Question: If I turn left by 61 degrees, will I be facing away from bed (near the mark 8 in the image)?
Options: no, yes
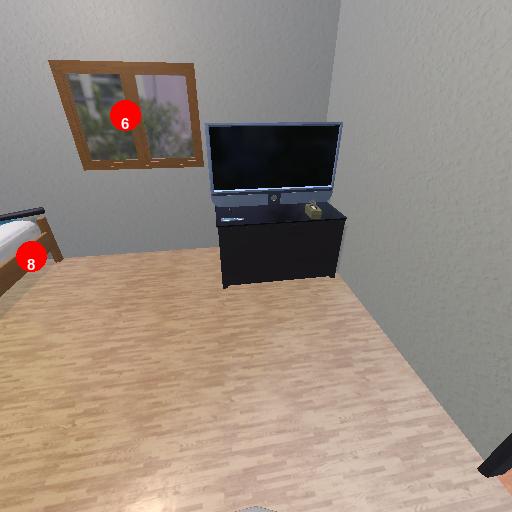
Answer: no